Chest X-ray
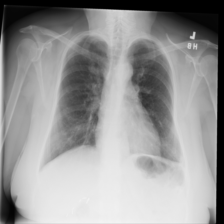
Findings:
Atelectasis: negative
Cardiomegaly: negative
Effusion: negative
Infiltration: negative
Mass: negative
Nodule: negative
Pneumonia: negative
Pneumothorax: negative
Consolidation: negative
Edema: negative
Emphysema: negative
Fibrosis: negative
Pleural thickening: negative
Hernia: positive